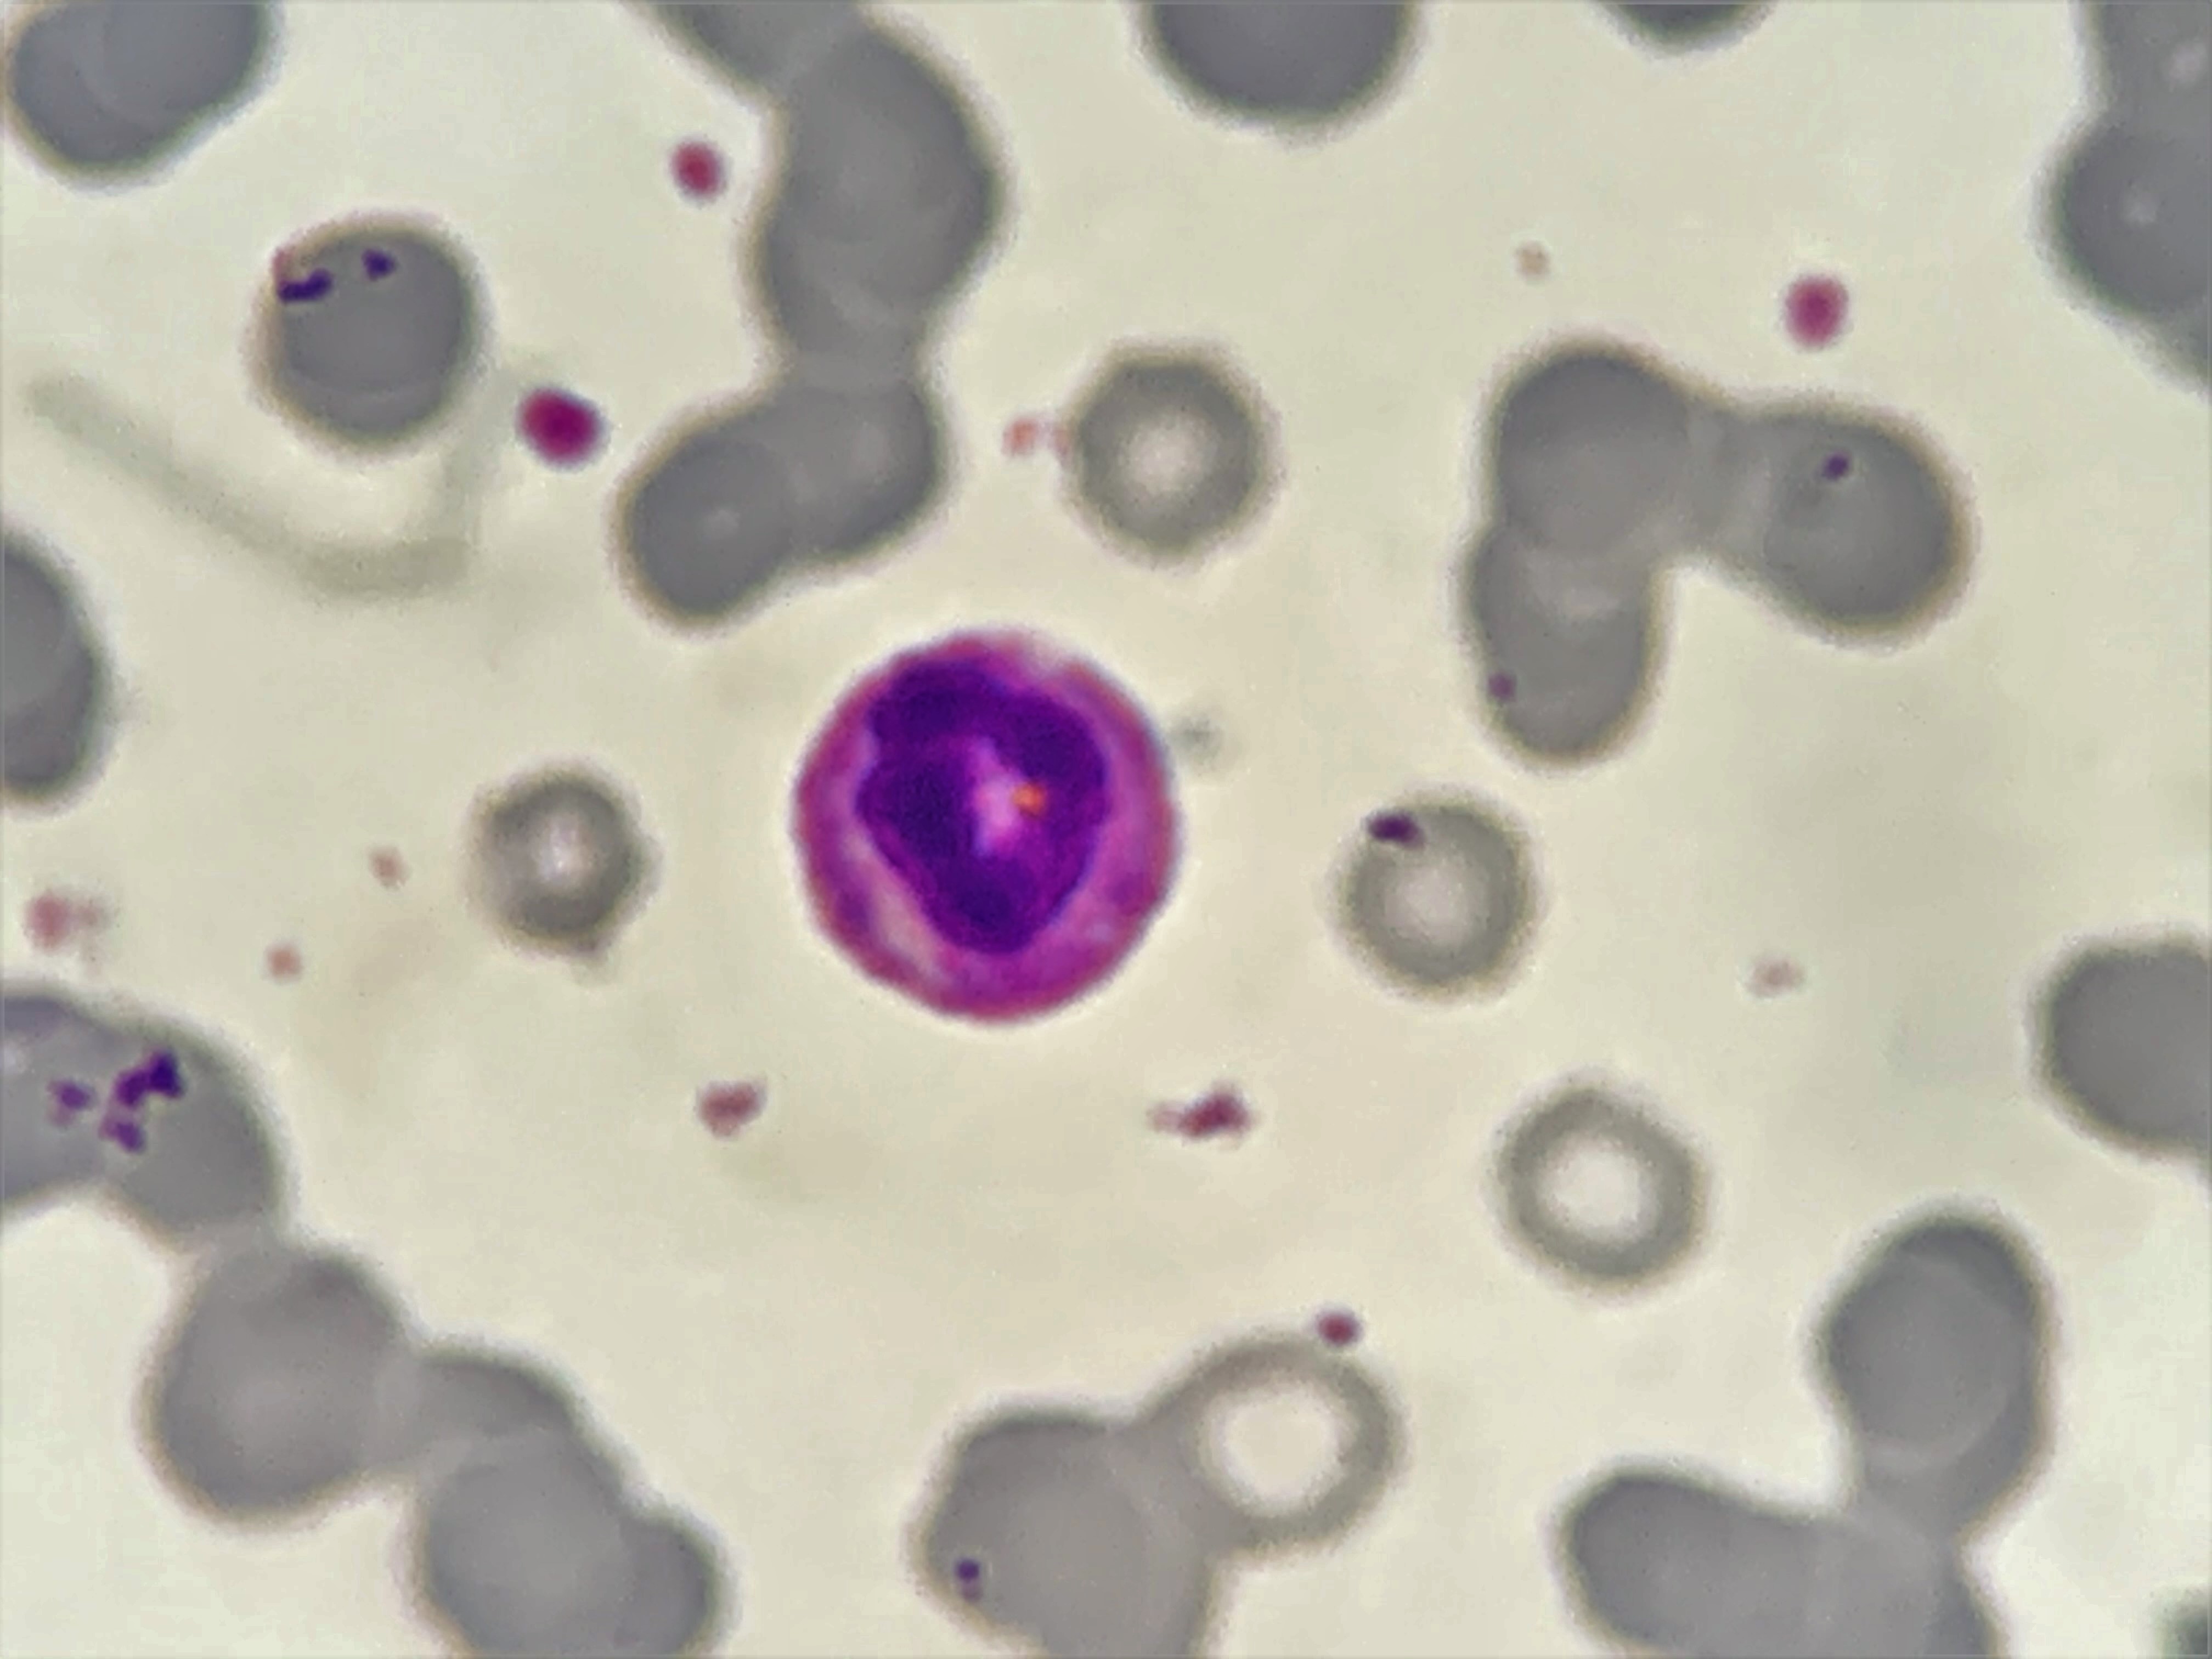
Cell type: NEUTROPHILS